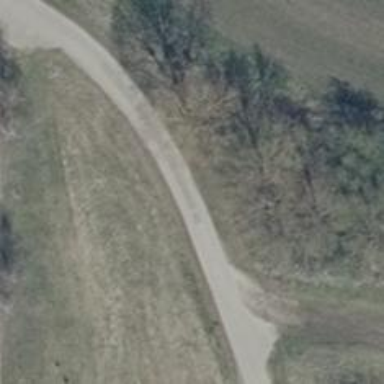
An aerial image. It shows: Unclassified road with gravel surface of grade 2.